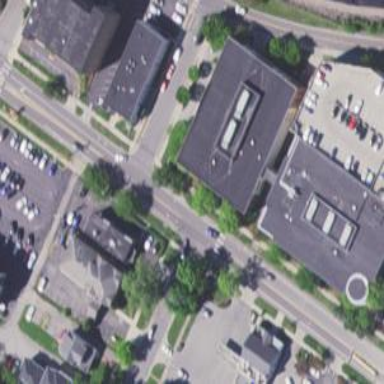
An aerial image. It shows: Healthcare clinic is depicted in the image.